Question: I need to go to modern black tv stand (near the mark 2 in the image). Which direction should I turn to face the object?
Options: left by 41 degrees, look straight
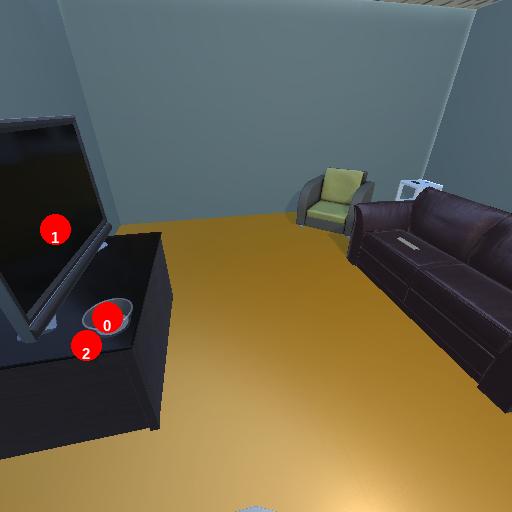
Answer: left by 41 degrees